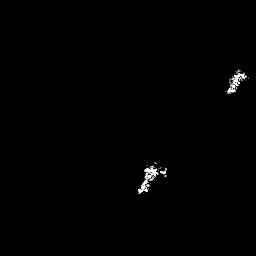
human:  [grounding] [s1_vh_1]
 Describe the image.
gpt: In the satellite image, there is  <ref>1 medium ship </ref> <box>[[53, 64, 62, 76, 0]]</box> located at bottom,  <ref>1 medium ship </ref> <box>[[87, 27, 95, 37, 0]]</box> located at right.